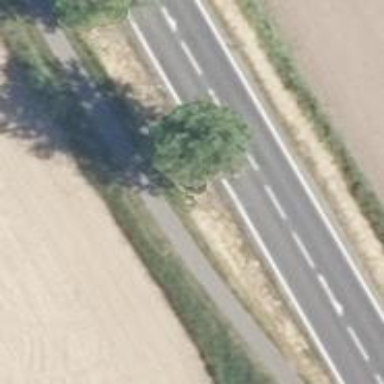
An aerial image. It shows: Beautiful tree in nature.